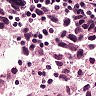
Metastatic tissue present: yes